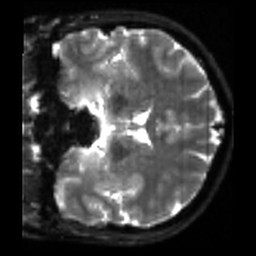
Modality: sbref
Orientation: coronal
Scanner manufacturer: siemens
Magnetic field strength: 3 T
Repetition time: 4 s
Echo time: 0.0594 s